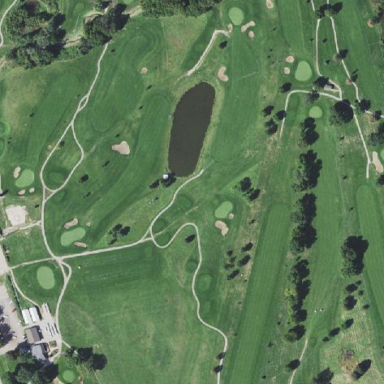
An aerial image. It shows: Golf course surrounded by greenery.